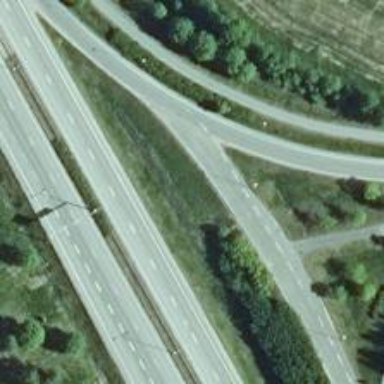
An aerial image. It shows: Asphalt service road.